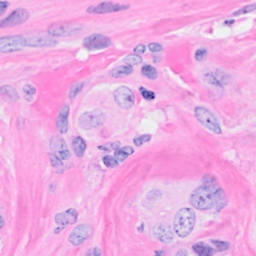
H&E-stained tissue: Breast